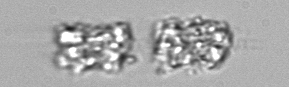
Label: Leptocylindrus_mediterraneus